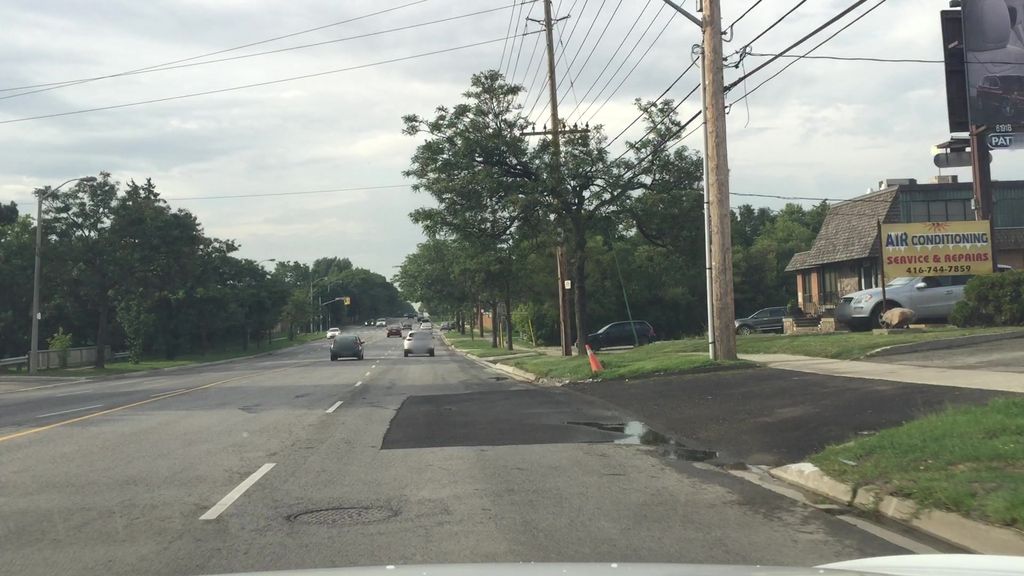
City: toronto